高一 · 立体几何学
如图 1-1-13, 已知四边形 $A B C D$ 是一个正方形, $E, F$ 分别是边 $A B$ 和 $B C$ 的中点, 沿折痕 $D E, E F, F D$折起得到一个空间几何体，问：这个空间几何体是什么几何体？

图 1-1-13
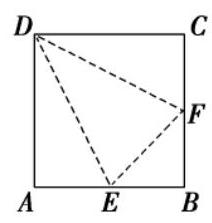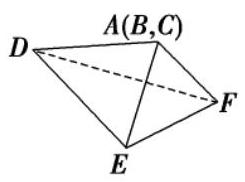
答案: 折起后是一个三棱锥(如图所示).